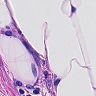
Metastatic tissue present: no